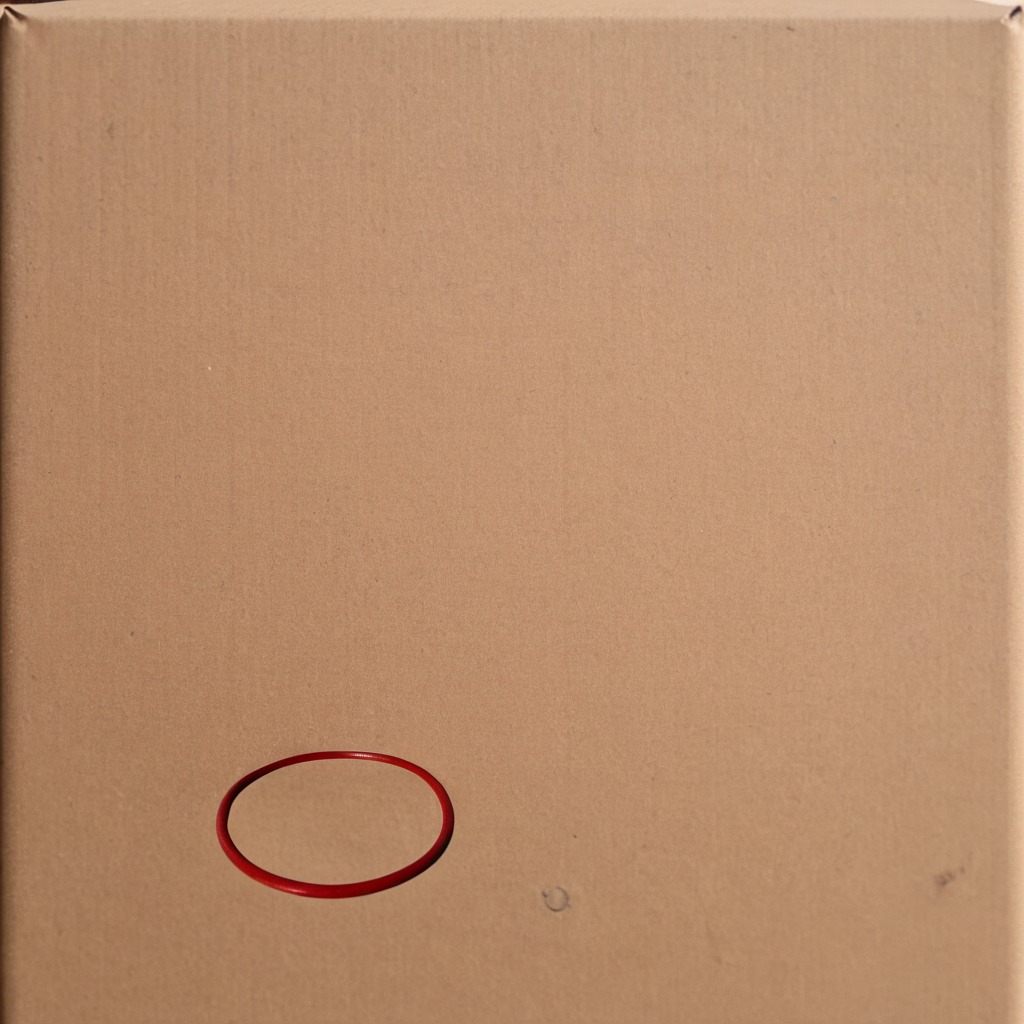
A rubber O-ring lies on the cardboard box surface.